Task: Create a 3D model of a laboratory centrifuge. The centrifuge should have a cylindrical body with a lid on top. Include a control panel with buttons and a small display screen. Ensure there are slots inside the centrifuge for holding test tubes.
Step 646:
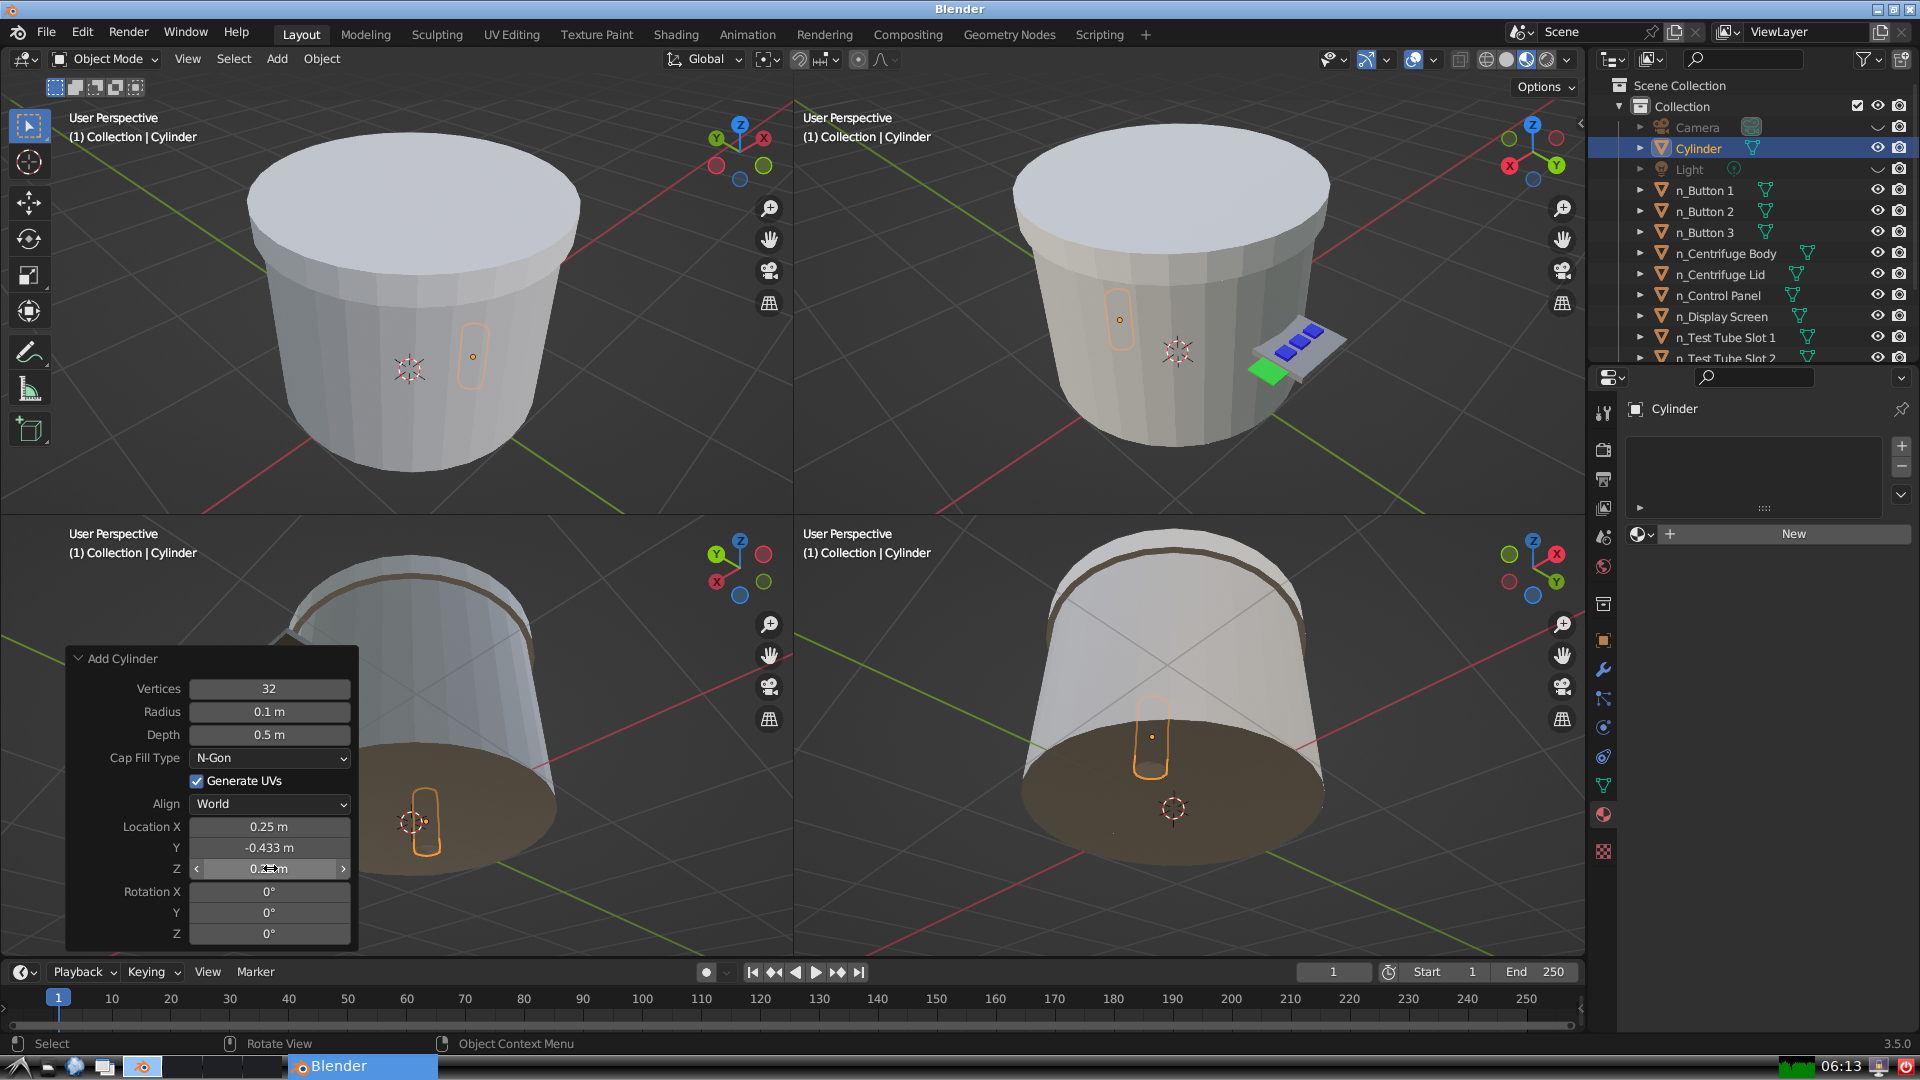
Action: {"mouse_move": [960, 540]}